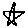
Label: star